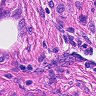
Metastatic tissue present: yes